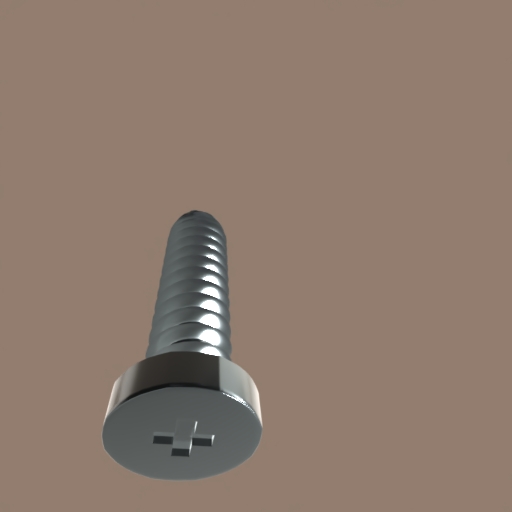
Label: screw